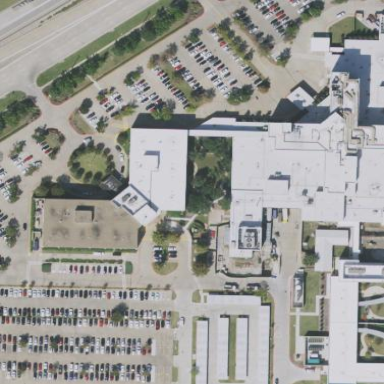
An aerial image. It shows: Hospital building.